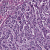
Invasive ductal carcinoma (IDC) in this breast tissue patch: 1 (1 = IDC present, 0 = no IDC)